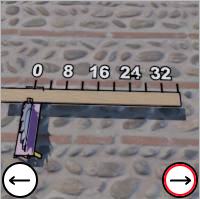
Task: length
Answer: 36
First scale value: 8.0